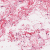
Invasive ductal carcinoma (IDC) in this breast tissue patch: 0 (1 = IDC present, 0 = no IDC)